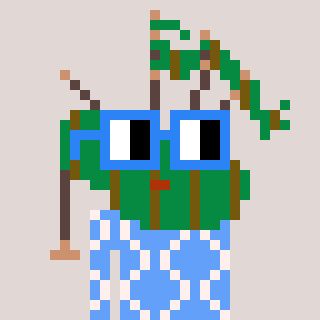
a pixel art character with square blue glasses, a bagpipe-shaped head and a blue-colored body on a warm background